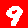
Digit: 9